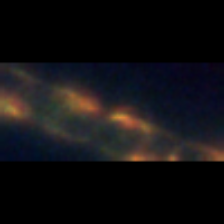
Taxon: Leptocylindrus
Group: Diatoms